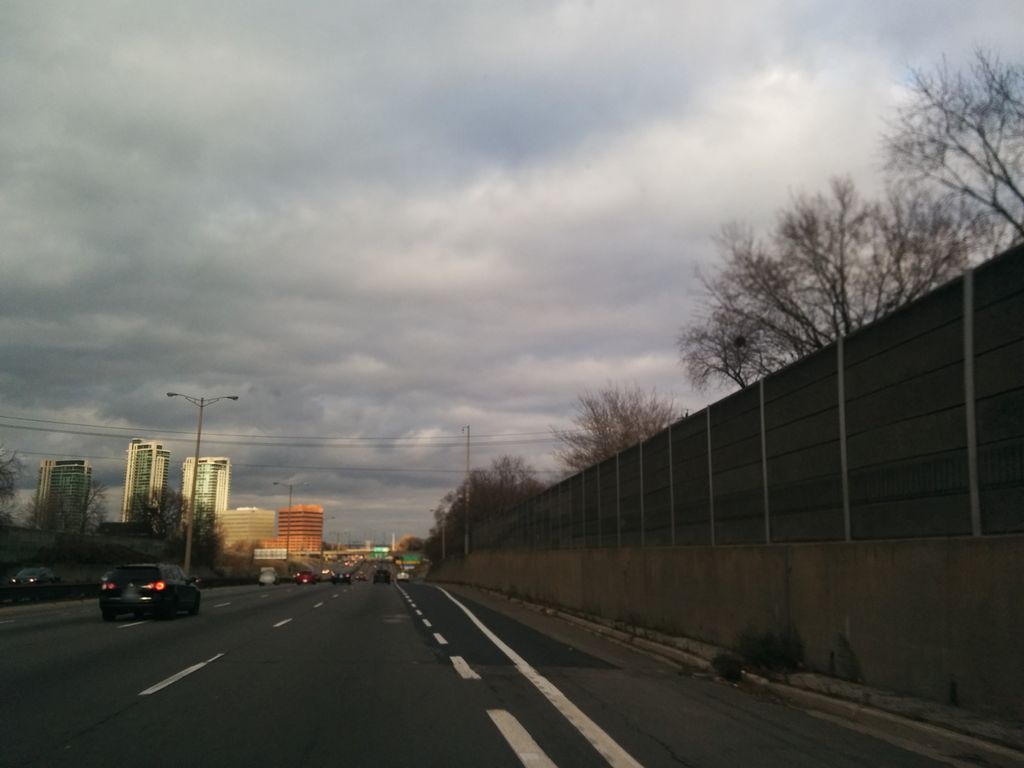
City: toronto